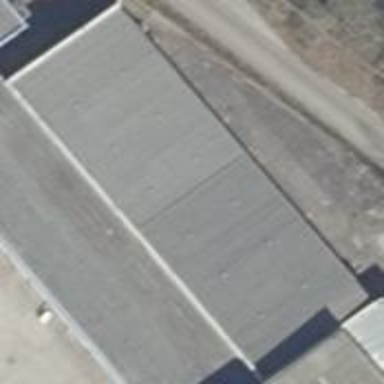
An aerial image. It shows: Commercial building.